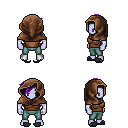
a pixel art fantasy rpg character, male body template, dark elf, purple skin, brown sleeveless shirt, teal pants, purple pixie cut hairstyle, cloth hood, gray slippers, four views (front, back, left, right), 2x2 character sprite sheet, small pixel art, hard edges, no anti-aliasing